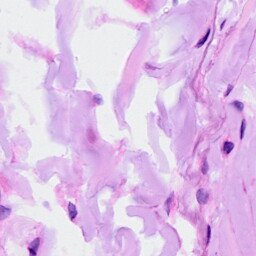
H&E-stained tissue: Ovarian